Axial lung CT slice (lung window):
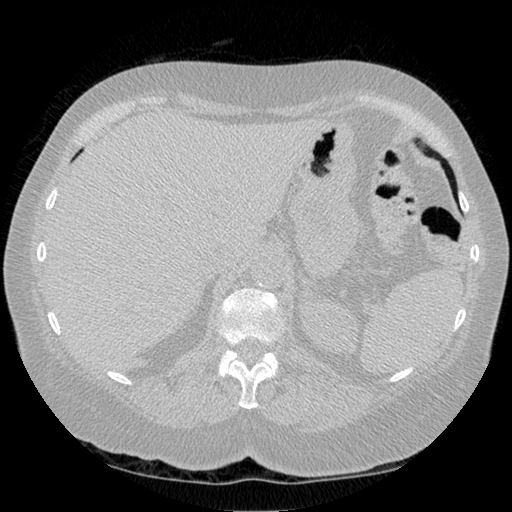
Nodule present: no